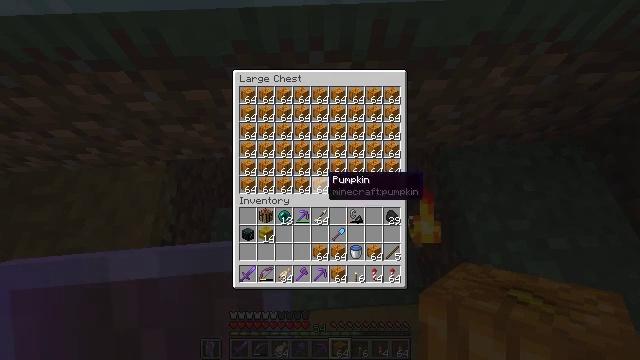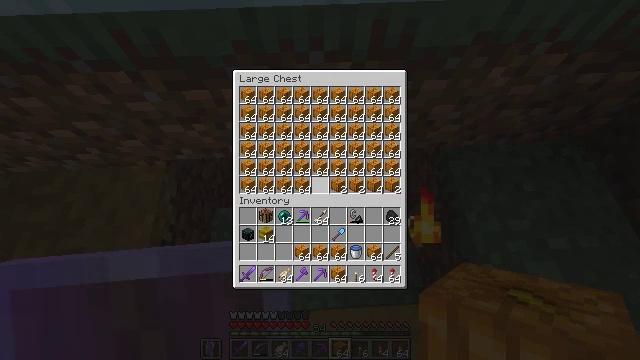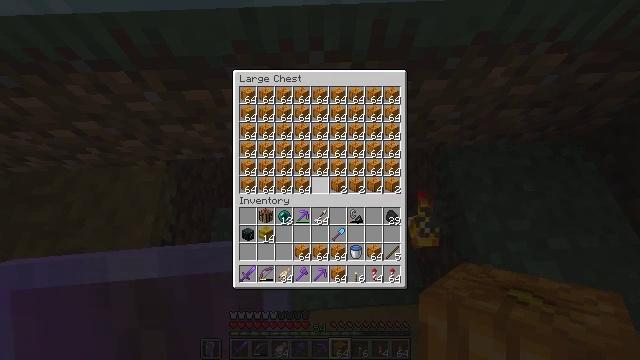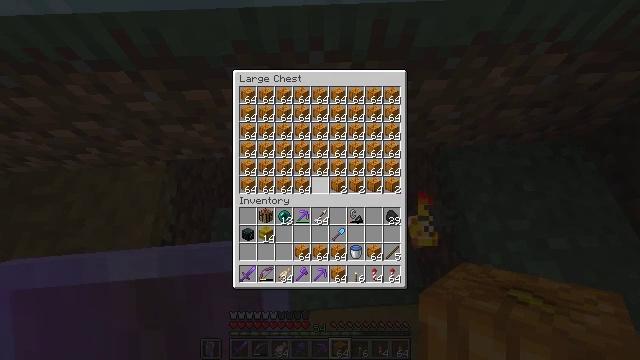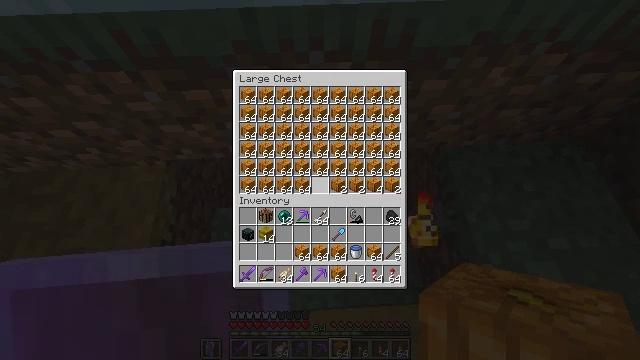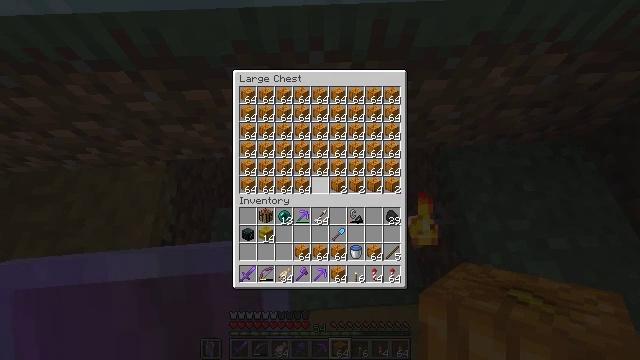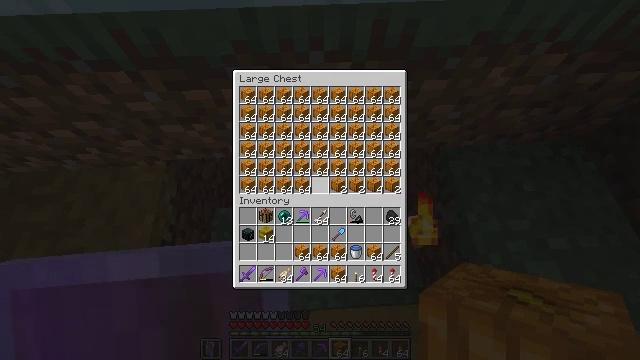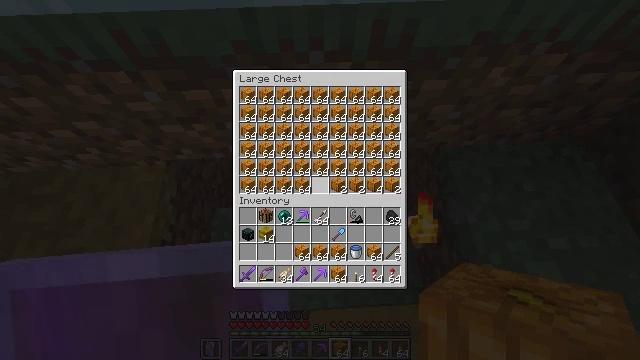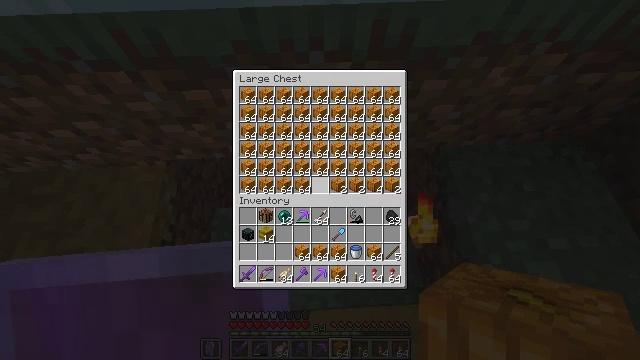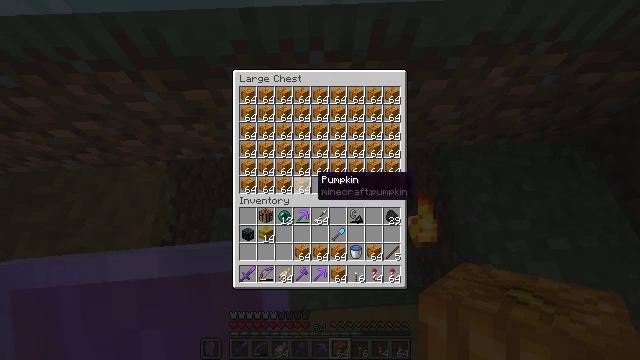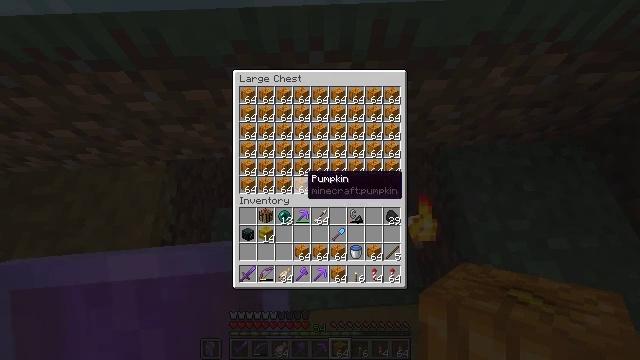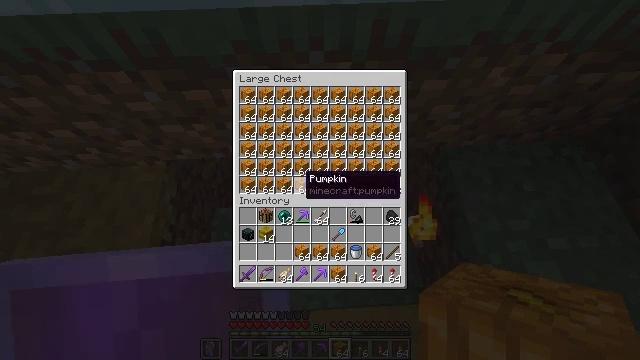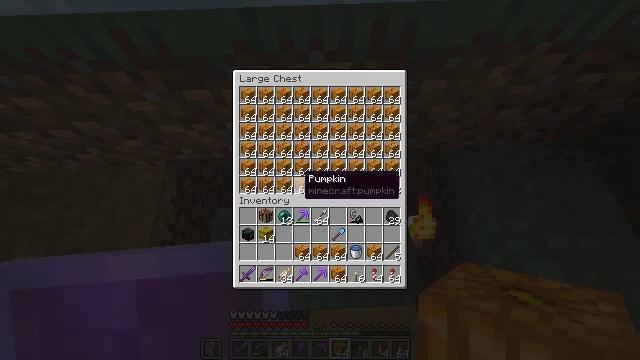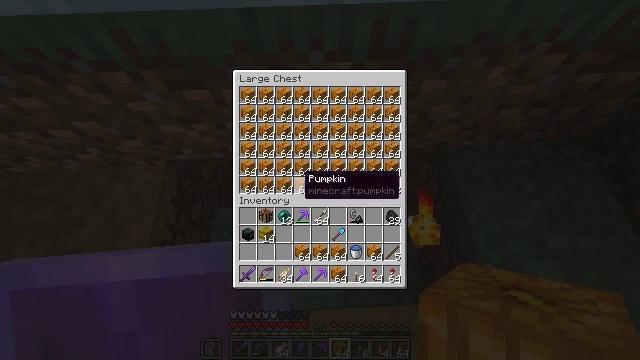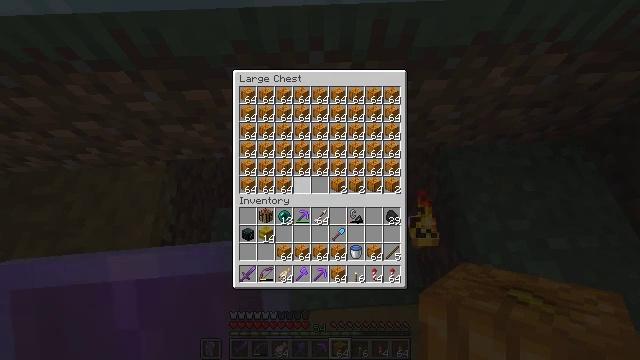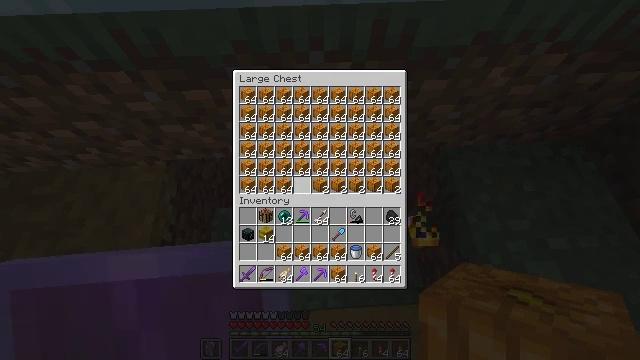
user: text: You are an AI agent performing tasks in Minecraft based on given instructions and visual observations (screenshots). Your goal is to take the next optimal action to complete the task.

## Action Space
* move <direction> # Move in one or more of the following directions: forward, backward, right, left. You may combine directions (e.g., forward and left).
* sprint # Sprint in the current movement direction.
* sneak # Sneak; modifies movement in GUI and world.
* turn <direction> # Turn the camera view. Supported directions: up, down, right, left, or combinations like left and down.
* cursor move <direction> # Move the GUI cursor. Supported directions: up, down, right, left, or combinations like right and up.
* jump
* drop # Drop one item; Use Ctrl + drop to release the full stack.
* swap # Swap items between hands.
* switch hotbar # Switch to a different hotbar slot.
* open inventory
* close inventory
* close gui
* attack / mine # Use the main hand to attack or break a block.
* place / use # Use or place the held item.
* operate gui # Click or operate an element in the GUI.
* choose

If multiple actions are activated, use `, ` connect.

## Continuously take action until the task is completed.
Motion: motion action
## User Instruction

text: Drop a tropical fish.
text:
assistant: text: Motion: sneak, operate gui
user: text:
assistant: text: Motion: sneak, operate gui
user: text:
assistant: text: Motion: sneak
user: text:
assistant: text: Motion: sneak
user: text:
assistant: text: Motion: sneak
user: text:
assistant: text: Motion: sneak
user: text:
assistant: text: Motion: sneak
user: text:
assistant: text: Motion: sneak
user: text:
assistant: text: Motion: sneak, cursor move left
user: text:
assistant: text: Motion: sneak, cursor move left
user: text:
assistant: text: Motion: sneak
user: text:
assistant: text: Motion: sneak
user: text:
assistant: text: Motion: sneak
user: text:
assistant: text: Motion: sneak, operate gui
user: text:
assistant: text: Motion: sneak, operate gui
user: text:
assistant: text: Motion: sneak, operate gui
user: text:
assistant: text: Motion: sneak
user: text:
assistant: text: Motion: sneak
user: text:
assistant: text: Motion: sneak
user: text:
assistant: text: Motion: sneak
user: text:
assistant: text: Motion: sneak
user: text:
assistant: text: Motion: no_op
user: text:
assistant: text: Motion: no_op
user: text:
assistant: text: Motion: no_op
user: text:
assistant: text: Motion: no_op
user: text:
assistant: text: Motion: no_op
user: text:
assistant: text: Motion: no_op
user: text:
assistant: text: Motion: no_op
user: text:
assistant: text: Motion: no_op
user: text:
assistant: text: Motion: no_op